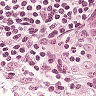
Metastatic tissue present: no